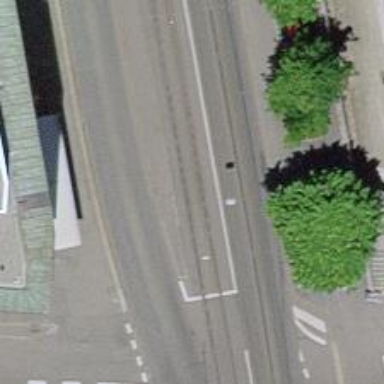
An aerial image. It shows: Tram stop with public transport stop position.